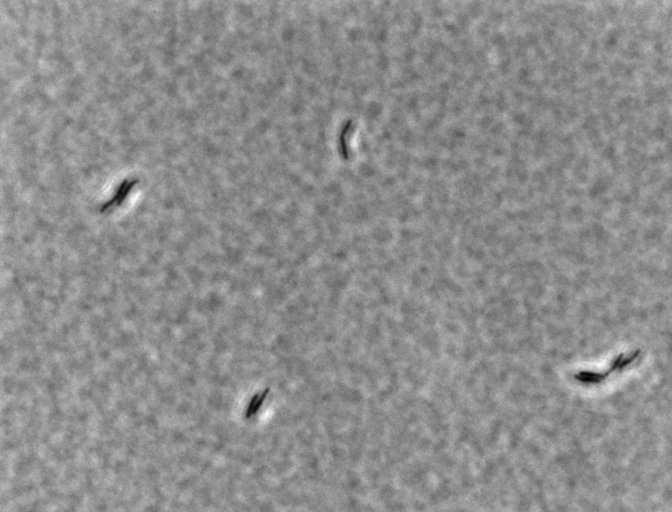
Bacillus coagulans